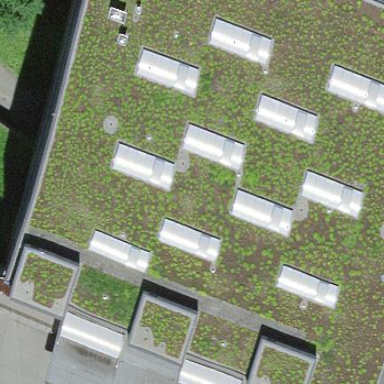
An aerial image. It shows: Warehouse with flat roof.